Question: I'm trying to write a formula for column L, but I am having trouble. I have two columns of data that I'm trying to compare (J & K), and I want to find the closest value in column J (+/-) to all the values in column K, and reference which value is closest from column J, and put it in column L. It would result in something like the cells below. All the examples I have looked at just compare to one single cell, like
'{=INDEX(E3:E11,MATCH(MIN(ABS(E3:E11-I3)),ABS(E3:E11-I3),0)))}'
but I'm looking at closest values for two arrays/columns of data.

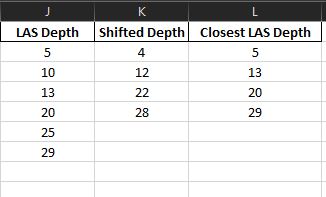
Answer: Array Formula in L2:
'''
{=OFFSET($J$1,MATCH(MIN(ABS(K2-$J$2:$J$100)),ABS(K2-$J$2:$J$100),0),0)}
'''
Take $100 or any other number. Enter by hitting Ctrl+Alt+Enter. Copy down as individual array formulae, i.e. just drag down the formula.
What I do is:
'ABS(K2-$J$2:$J$100)' calculate the absolute differences for each value (need not be sorted!)
'MIN(ABS(K2-$J$2:$J$100))' Take the smallest of these values - that's the line you have to go for!
'MATCH(MIN(ABS(K2-$J$2:$J$100));ABS(K2-$J$2:$J$100);0)' Find the position of the smallest value within all values.
'OFFSET($J$1; <position> ;0)' From J1, take the cell '<position>' rows down and '0' columns across - Bingo!